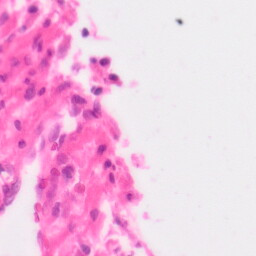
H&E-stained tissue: Colon